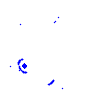
Particle: pion